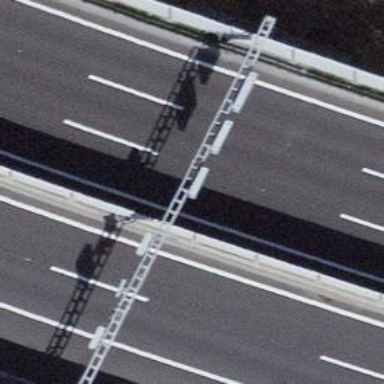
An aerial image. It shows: Traffic sign is depicted in the image.